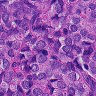
Metastatic tissue present: yes